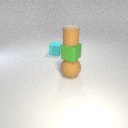
large brown rubber sphere below small green rubber cube